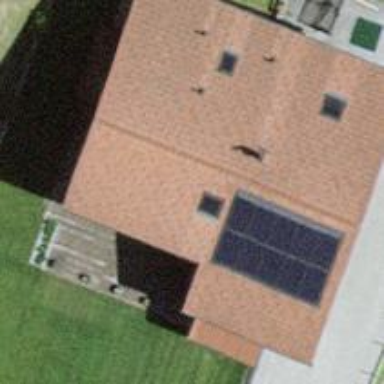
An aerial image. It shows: Simple and straightforward house.